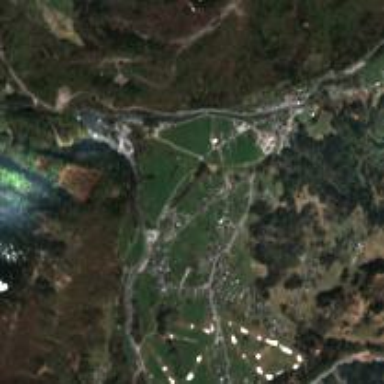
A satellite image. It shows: Small hamlet.